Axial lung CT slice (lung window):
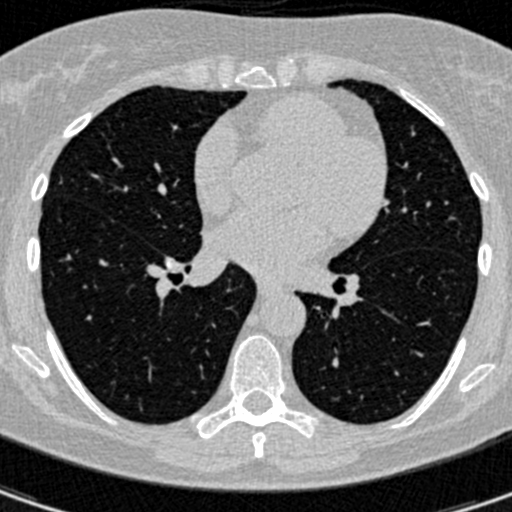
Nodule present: no